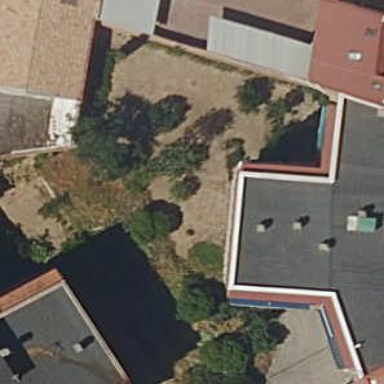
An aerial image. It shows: Garden that is leisure land.